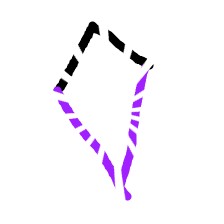
Shape: kite